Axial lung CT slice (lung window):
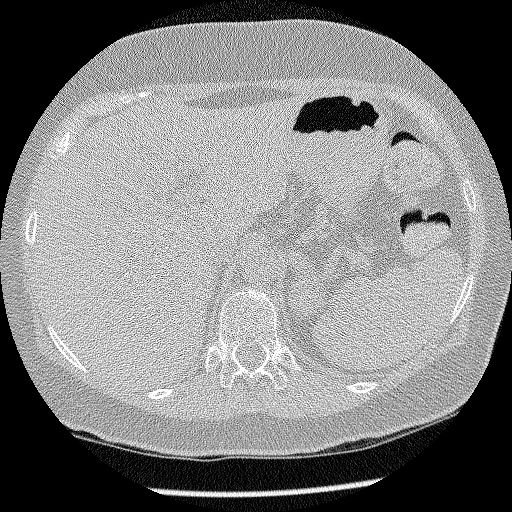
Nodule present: no